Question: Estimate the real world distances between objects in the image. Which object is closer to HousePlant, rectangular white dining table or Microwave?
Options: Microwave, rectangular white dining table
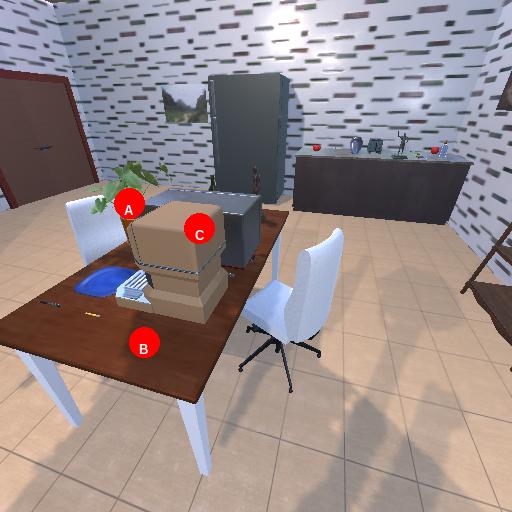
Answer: Microwave